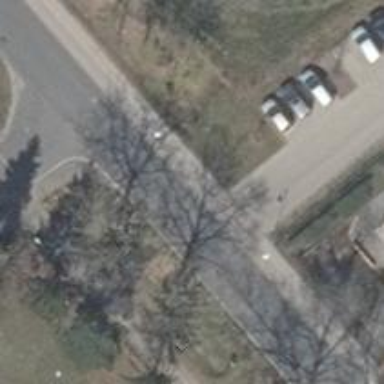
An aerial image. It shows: Tertiary road with concrete surface. There are separate sidewalks on both sides.